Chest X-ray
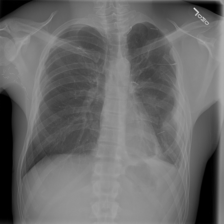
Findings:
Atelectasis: negative
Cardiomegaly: negative
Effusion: positive
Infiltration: positive
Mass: negative
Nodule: negative
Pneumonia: negative
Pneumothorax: negative
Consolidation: negative
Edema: negative
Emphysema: negative
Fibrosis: negative
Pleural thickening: negative
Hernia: negative